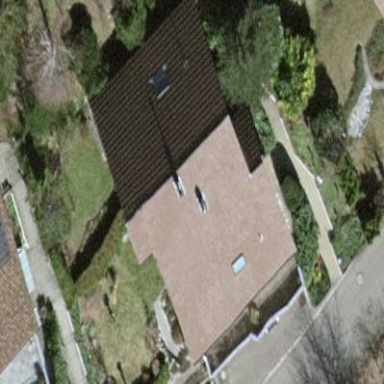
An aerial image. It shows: Simple house.